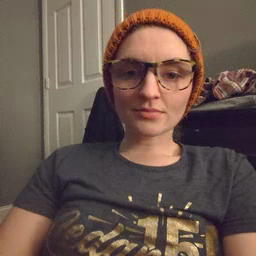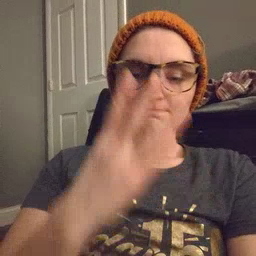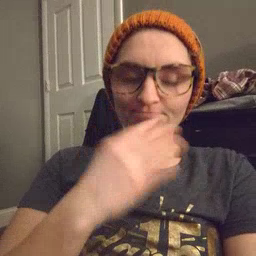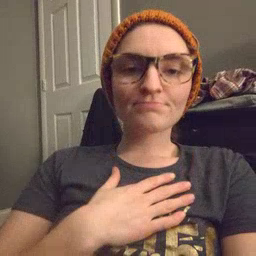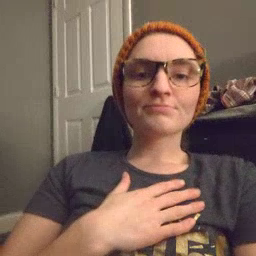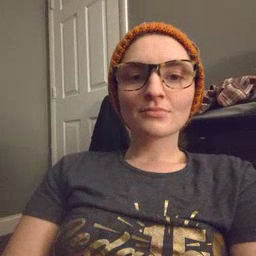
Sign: nap